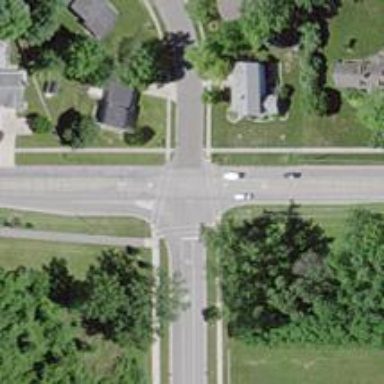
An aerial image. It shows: Crossing road.